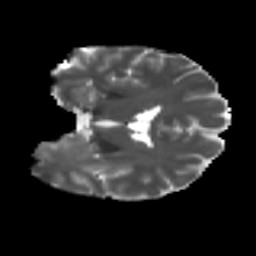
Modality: T2w
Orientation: coronal
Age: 40
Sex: male
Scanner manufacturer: ge
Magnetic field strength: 3 T
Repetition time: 7.8 s
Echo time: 0.0609 s